Interaction volume radius: 5 \u00c5
Interaction volume height: 45 \u00c5
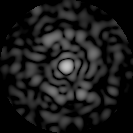
Disorder parameter: 0.8458